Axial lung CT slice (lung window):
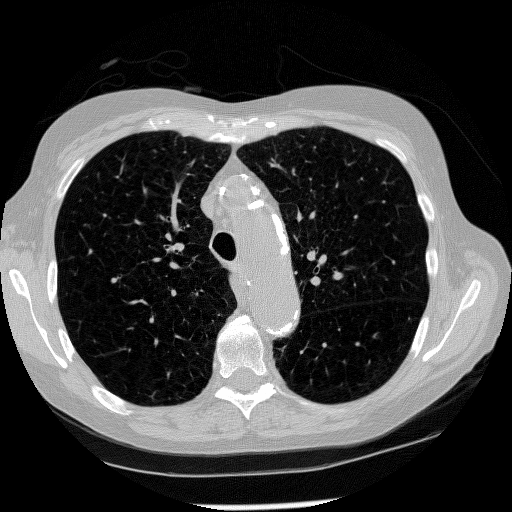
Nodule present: no